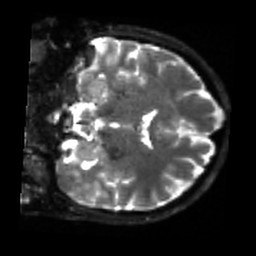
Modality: sbref
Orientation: coronal
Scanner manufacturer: siemens
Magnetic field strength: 3 T
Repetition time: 4 s
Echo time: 0.0594 s